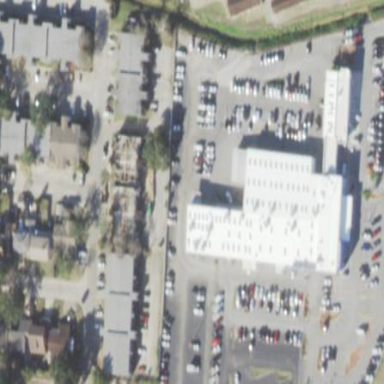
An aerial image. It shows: Building that houses car shop.